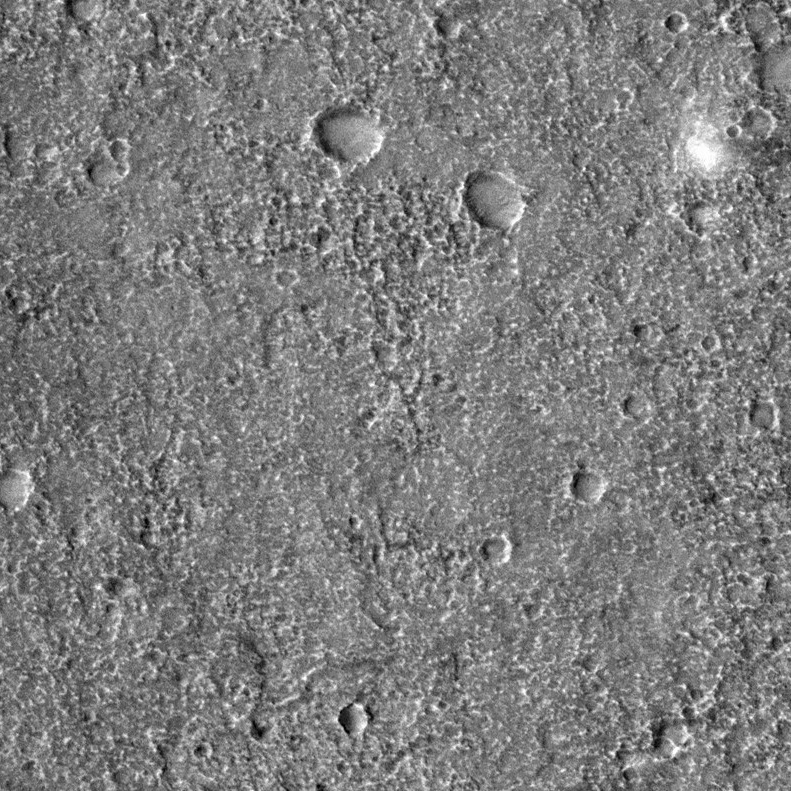
Label: dustdevil